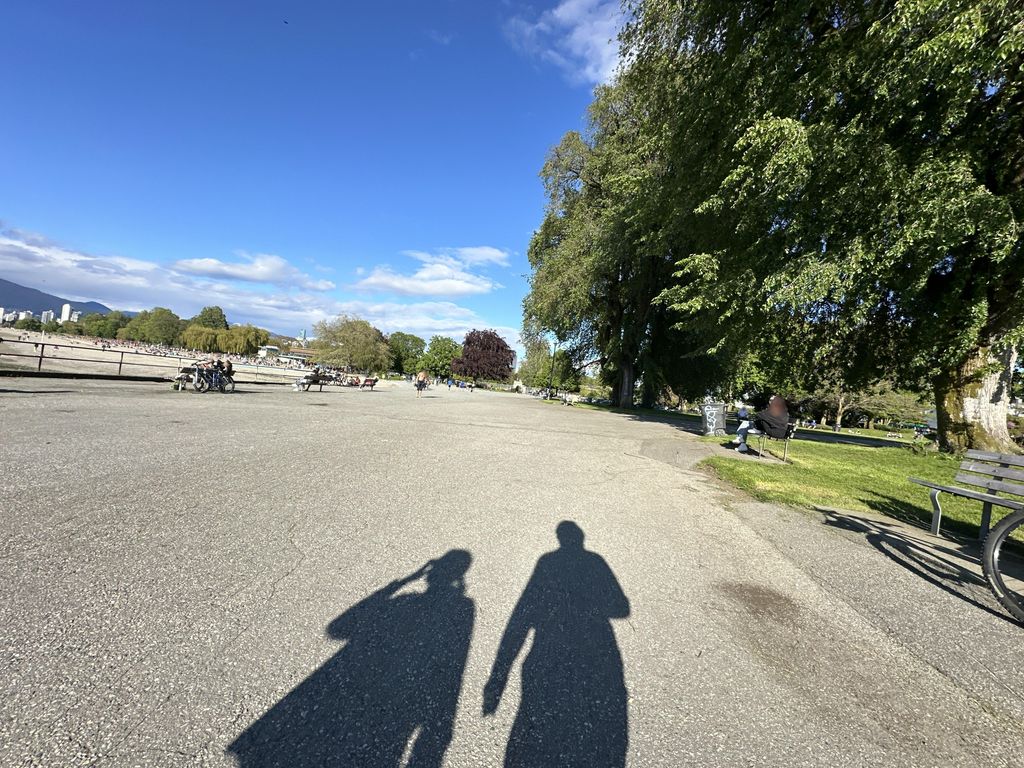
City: vancouver